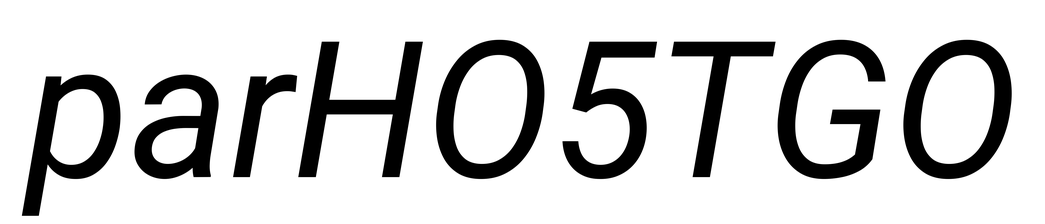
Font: Roboto-Italic_Italic